Question: How can I unpivot multiple columns in "one"?
Right now I have an unpivot for each column but this creates a lot of empty rows.
See the screenshot please.

At the top you see the input data. At the moment I'm at the table in the middle with this code:
'''
SELECT [ID], [RowNumber], [Year], [Sales] FROM (
SELECT ID, RowNumber, [Sales 2013] as [2013], [Sales 2014] as [2014]
FROM mytable) p UNPIVOT (
[Sales] FOR [Year] IN ([2013], [2014]) )AS unpvt ;
'''
But I think it would be much better to get to the bottom table structure since the actual data contains more columns and more years to deal with.
<URL> with the sample data.
Hope you can show me a way to get there.
Thank you.
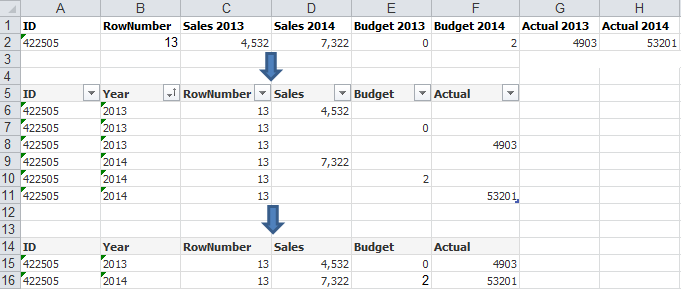
Answer: '''
SELECT [ID],
[RowNumber],
[Year],
Sales,
Budget
FROM mytable
CROSS APPLY (VALUES (2013, [Sales 2013], [Budget 2013]),
(2014, [Sales 2014], [Budget 2014]) )
V([Year], Sales, Budget)
'''
<URL>